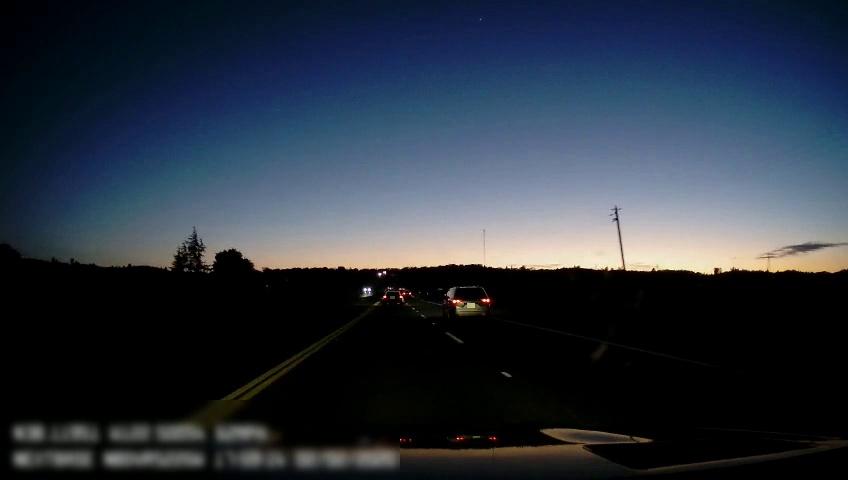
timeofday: Dusk/Dawn/Twilight
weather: Sunny
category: Drivable Space
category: Vehicles | SUV
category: Vehicles | Car
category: Vehicles | Car
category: Lanes | Current Lane
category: Lanes | Current Lane
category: Lanes | Alternate Lane